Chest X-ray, PA view. Patient: 47 years old, sex M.
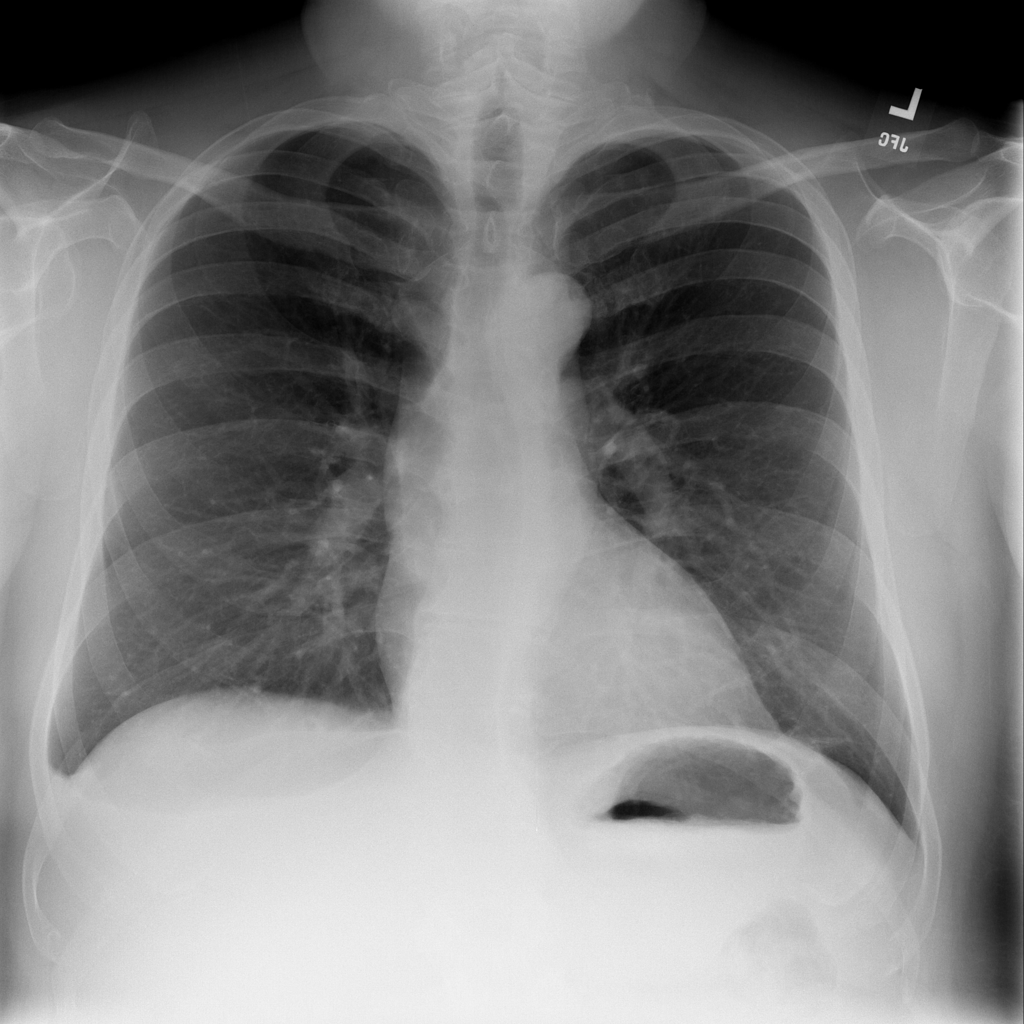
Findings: Effusion